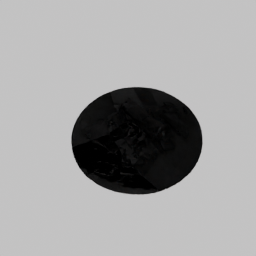
Label: architecture